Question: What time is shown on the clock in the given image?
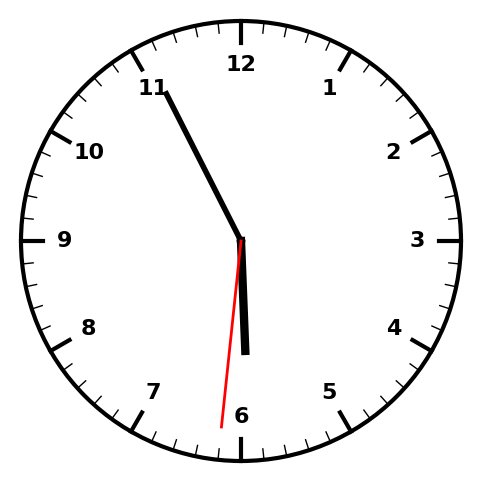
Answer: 05:55:31